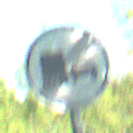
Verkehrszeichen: EndeUeberholverbotKraftfahrzeuge
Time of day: MorningAfternoon
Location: Outdoor (Nature)
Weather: Clear
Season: NotSpecified
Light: Natural